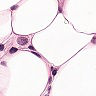
Metastatic tissue present: yes